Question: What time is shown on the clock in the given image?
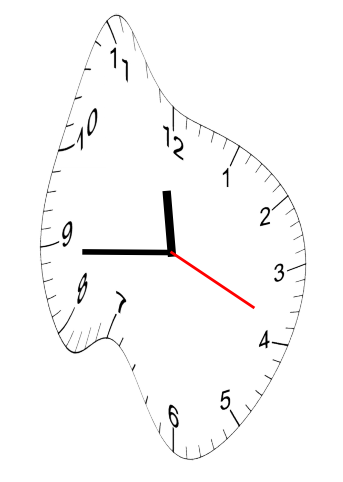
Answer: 11:44:19